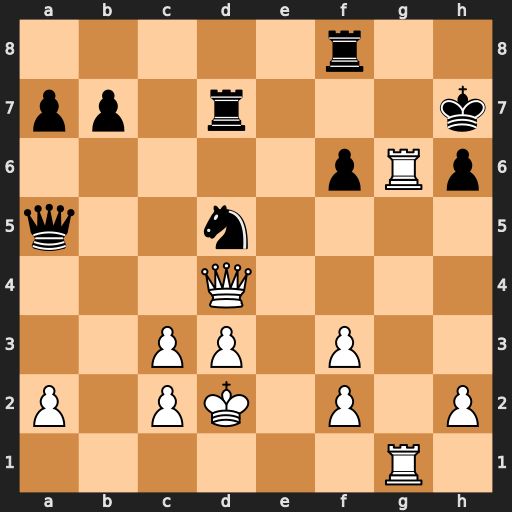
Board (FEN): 5r2/pp1r3k/5pRp/q2n4/3Q4/2PP1P2/P1PK1P1P/6R1
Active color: w
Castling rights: -
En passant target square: -
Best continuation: Rxh6+ Kxh6 Qh4#